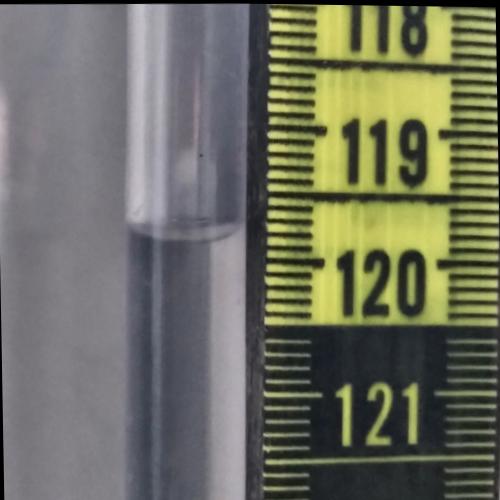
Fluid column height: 119.8 cm